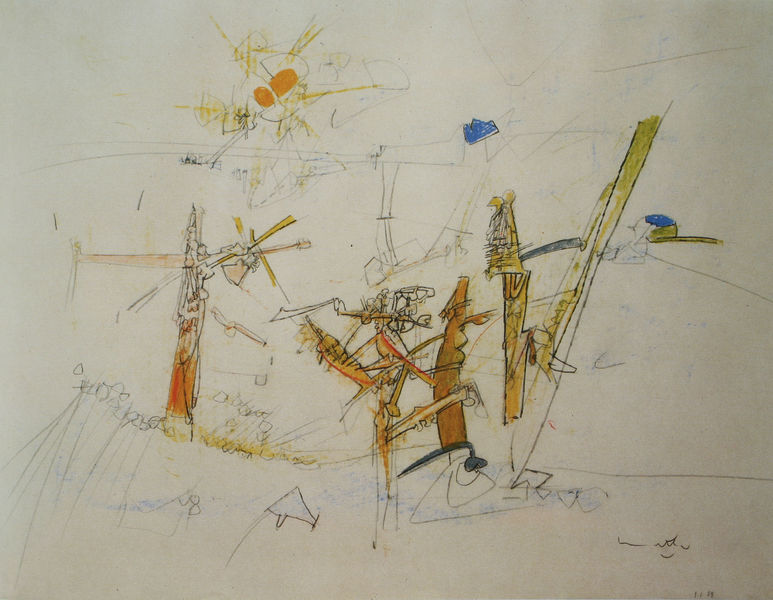
Titel: Composition, Komposition
Künstler: Roberto Matta
Standort: Paris
Institution: Sammlung Paul Haim
Schlagwörter: blau, himmel, weiß, gelb, menschen, braun, grau, orange, schwarz, zeichnung, rot, weg, signatur, sonne, hellblau, wellen, moderne, abstrakt, modern, formen, grafik, graphik, linien, naiv, striche, abstraktion, form, druck, bleistift, gedruckt, gekritzel, twombly, trier